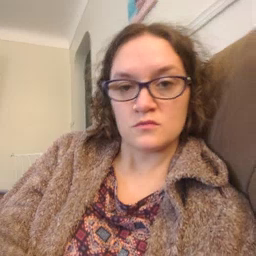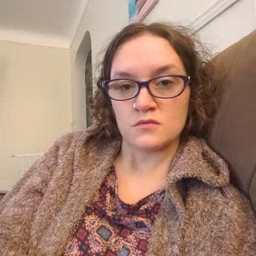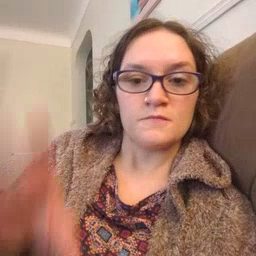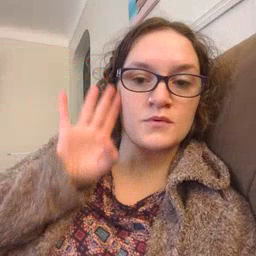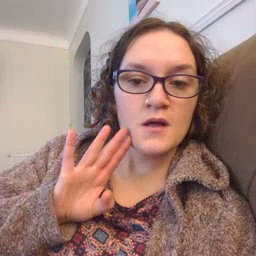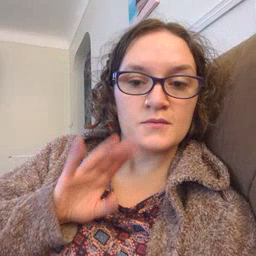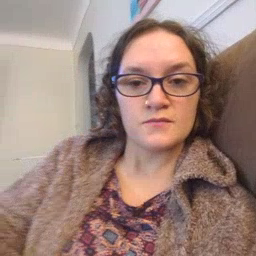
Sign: brown